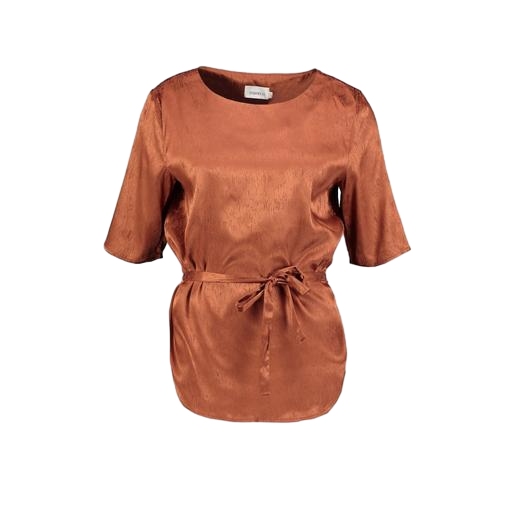
multicolor vero moda rust high neck blouse, brown shirt blouse, short-sleeve top only macy, white background